Question: I have an ASP.NET MVC5 application created as an IIS website with its own .NET 4.0 CLR app pool and physical path at:
'''
C:\Websites\XXX\Web\en-HK
'''
Under this site I have a child application "zh" in IIS (another MVC5 application), again with its own .NET 4.0 CLR app pool and physical path at:
'''
C:\Websites\XXX\Web\zh-Hans-HK
'''
Both sites have their own web.configs, with the child one only overriding a single '<appSetting>' which is working. What is not working however is that the element in the parent does no appear to be inherited down. The element looks like:
'''
<runtime>
<assemblyBinding xmlns="urn:schemas-microsoft-com:asm.v1">
<dependentAssembly>
<assemblyIdentity name="System.Web.Optimization" publicKeyToken="31bf3856ad364e35" />
<bindingRedirect oldVersion="1.0.0.0-1.1.0.0" newVersion="1.1.0.0" />
</dependentAssembly>
<dependentAssembly>
<assemblyIdentity name="WebGrease" publicKeyToken="31bf3856ad364e35" />
<bindingRedirect oldVersion="0.0.0.0-1.5.2.14234" newVersion="1.5.2.14234" />
</dependentAssembly>
<dependentAssembly>
<assemblyIdentity name="System.Web.Helpers" publicKeyToken="31bf3856ad364e35" />
<bindingRedirect oldVersion="1.0.0.0-3.0.0.0" newVersion="3.0.0.0" />
</dependentAssembly>
<dependentAssembly>
<assemblyIdentity name="System.Web.WebPages" publicKeyToken="31bf3856ad364e35" />
<bindingRedirect oldVersion="1.0.0.0-3.0.0.0" newVersion="3.0.0.0" />
</dependentAssembly>
<dependentAssembly>
<assemblyIdentity name="System.Web.Mvc" publicKeyToken="31bf3856ad364e35" />
<bindingRedirect oldVersion="0.0.0.0-5.2.0.0" newVersion="5.2.0.0" />
</dependentAssembly>
<dependentAssembly>
<assemblyIdentity name="Newtonsoft.Json" publicKeyToken="30ad4fe6b2a6aeed" culture="neutral" />
<bindingRedirect oldVersion="0.0.0.0-6.0.0.0" newVersion="6.0.0.0" />
</dependentAssembly>
<dependentAssembly>
<assemblyIdentity name="Microsoft.Owin" publicKeyToken="31bf3856ad364e35" culture="neutral" />
<bindingRedirect oldVersion="0.0.0.0-2.1.0.0" newVersion="2.1.0.0" />
</dependentAssembly>
<dependentAssembly>
<assemblyIdentity name="System.Web.Http" publicKeyToken="31bf3856ad364e35" culture="neutral" />
<bindingRedirect oldVersion="0.0.0.0-5.2.2.0" newVersion="5.2.2.0" />
</dependentAssembly>
<dependentAssembly>
<assemblyIdentity name="System.Net.Http.Formatting" publicKeyToken="31bf3856ad364e35" culture="neutral" />
<bindingRedirect oldVersion="0.0.0.0-5.2.2.0" newVersion="5.2.2.0" />
</dependentAssembly>
</assemblyBinding>
</runtime>
'''
When I first run the child application in a browser I see a YSOD complaining about that MVC 3.0 can't be found - this is because a 3rd party DLL is looking for MVC 3 but the binding that should redirect to 5.2 isn't there.
If I paste the '<runtime>' element into the child web.config - the error goes away.
Is the '<runtime>' element prevented from being inherited in child application by design or is my set-up off?
It doesn't appear to be protected in machine.config.
I think the issue is to do with assembly probing.
When I've enabled the assembly load trace I can see that the YSOD in the child app is caused by ELMAH's dependency on MVC3, when .NET probes the application config (my child apps web.config) it cant find any '<assemblyBinding>' info so moves on to check the , which does have the '<assemblyBinding>' info.

I guess this behaviour is by design?
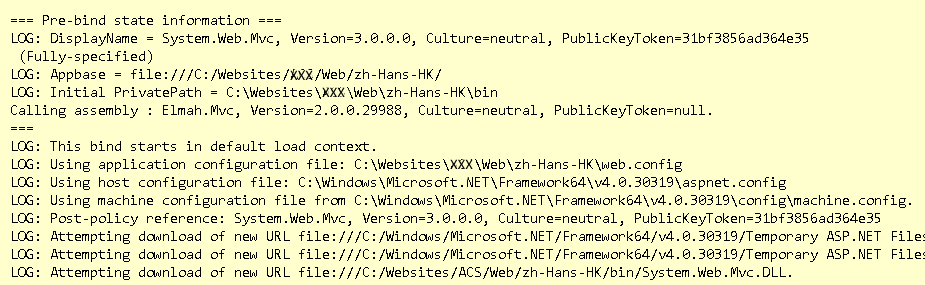
Answer: The Asp.Net engine composes your Web.config files following IIS hierarchy into a final configuration source that the .Net runtime uses for requests within specific web locations
However, the '<runtime>' section is a bit special because it is so low level. It is not used by managed code but by the unmanaged .Net runtime to define its overall behavior (assembly binding is the most common but GC related stuff and others)